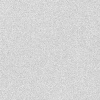
Atmospheric dust classification: dusty